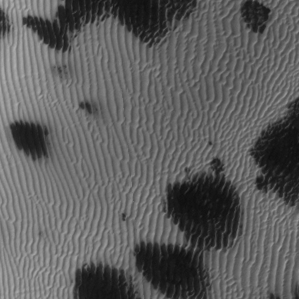
Label: frost